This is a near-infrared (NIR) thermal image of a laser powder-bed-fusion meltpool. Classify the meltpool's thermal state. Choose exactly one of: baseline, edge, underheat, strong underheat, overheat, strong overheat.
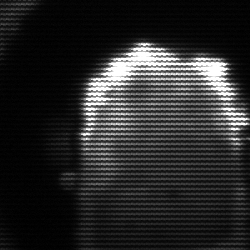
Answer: baseline